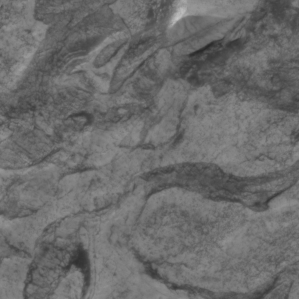
Label: non_frost